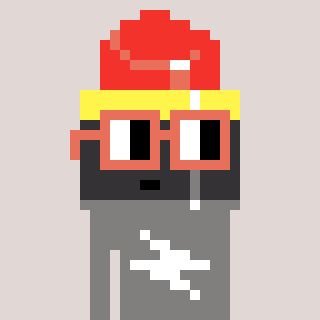
a pixel art character with square orange glasses, a lipstick-shaped head and a bluegrey-colored body on a warm background